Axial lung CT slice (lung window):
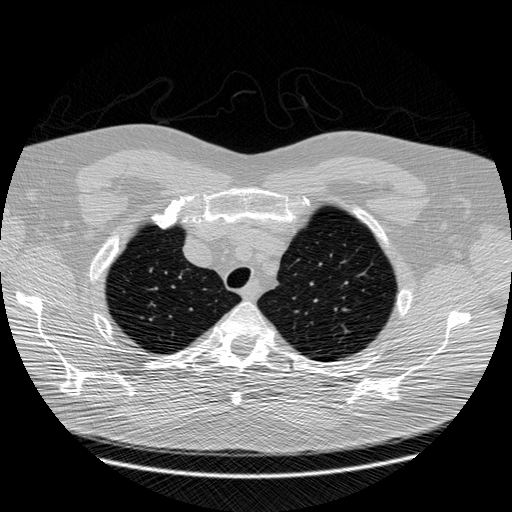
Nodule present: no